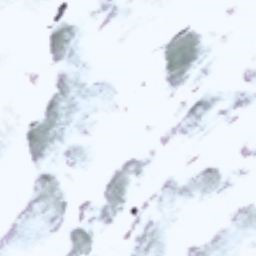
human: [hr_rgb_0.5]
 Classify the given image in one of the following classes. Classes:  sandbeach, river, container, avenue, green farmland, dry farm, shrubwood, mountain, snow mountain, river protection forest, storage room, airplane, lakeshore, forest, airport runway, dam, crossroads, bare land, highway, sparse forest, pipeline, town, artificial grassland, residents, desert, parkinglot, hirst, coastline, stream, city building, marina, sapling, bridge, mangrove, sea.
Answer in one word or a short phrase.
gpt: snow mountain